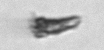
Label: detritus_transparent